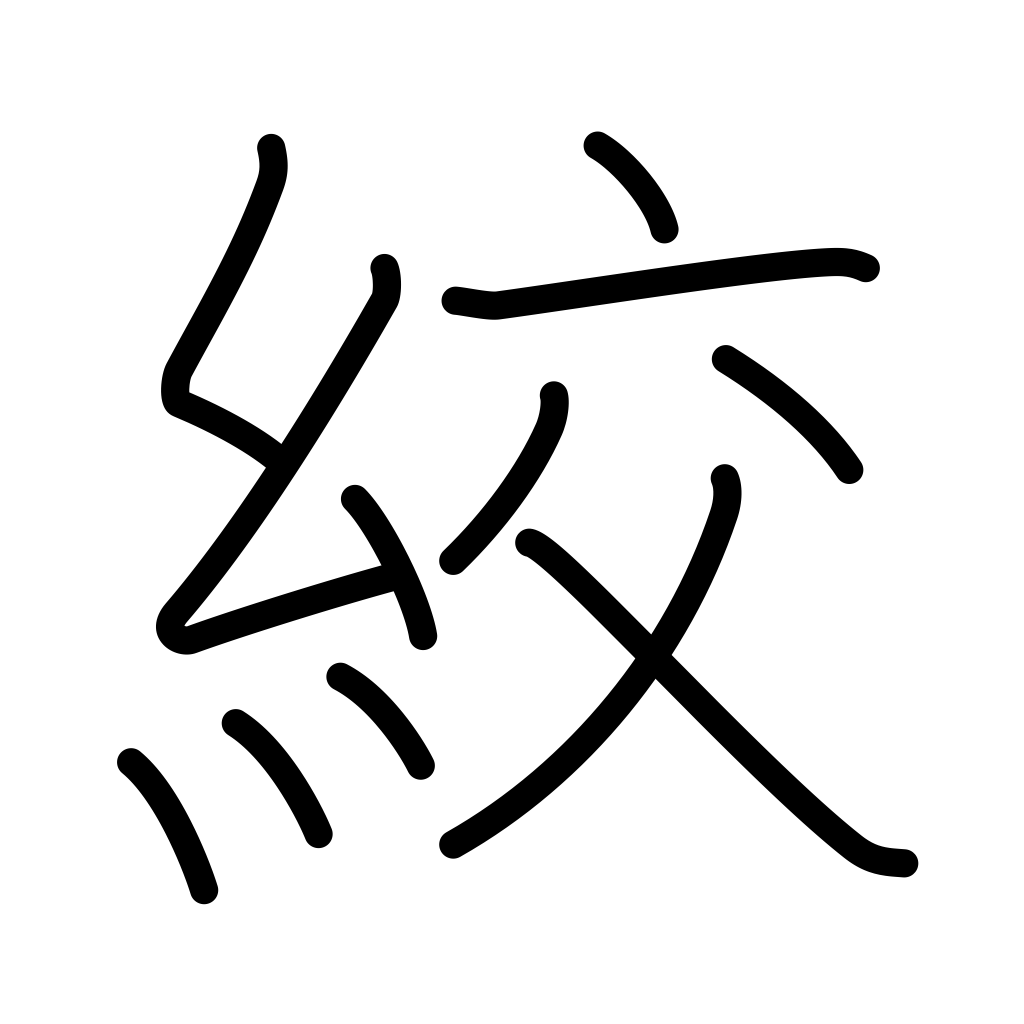
Meaning: strangle, constrict, wring